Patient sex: M
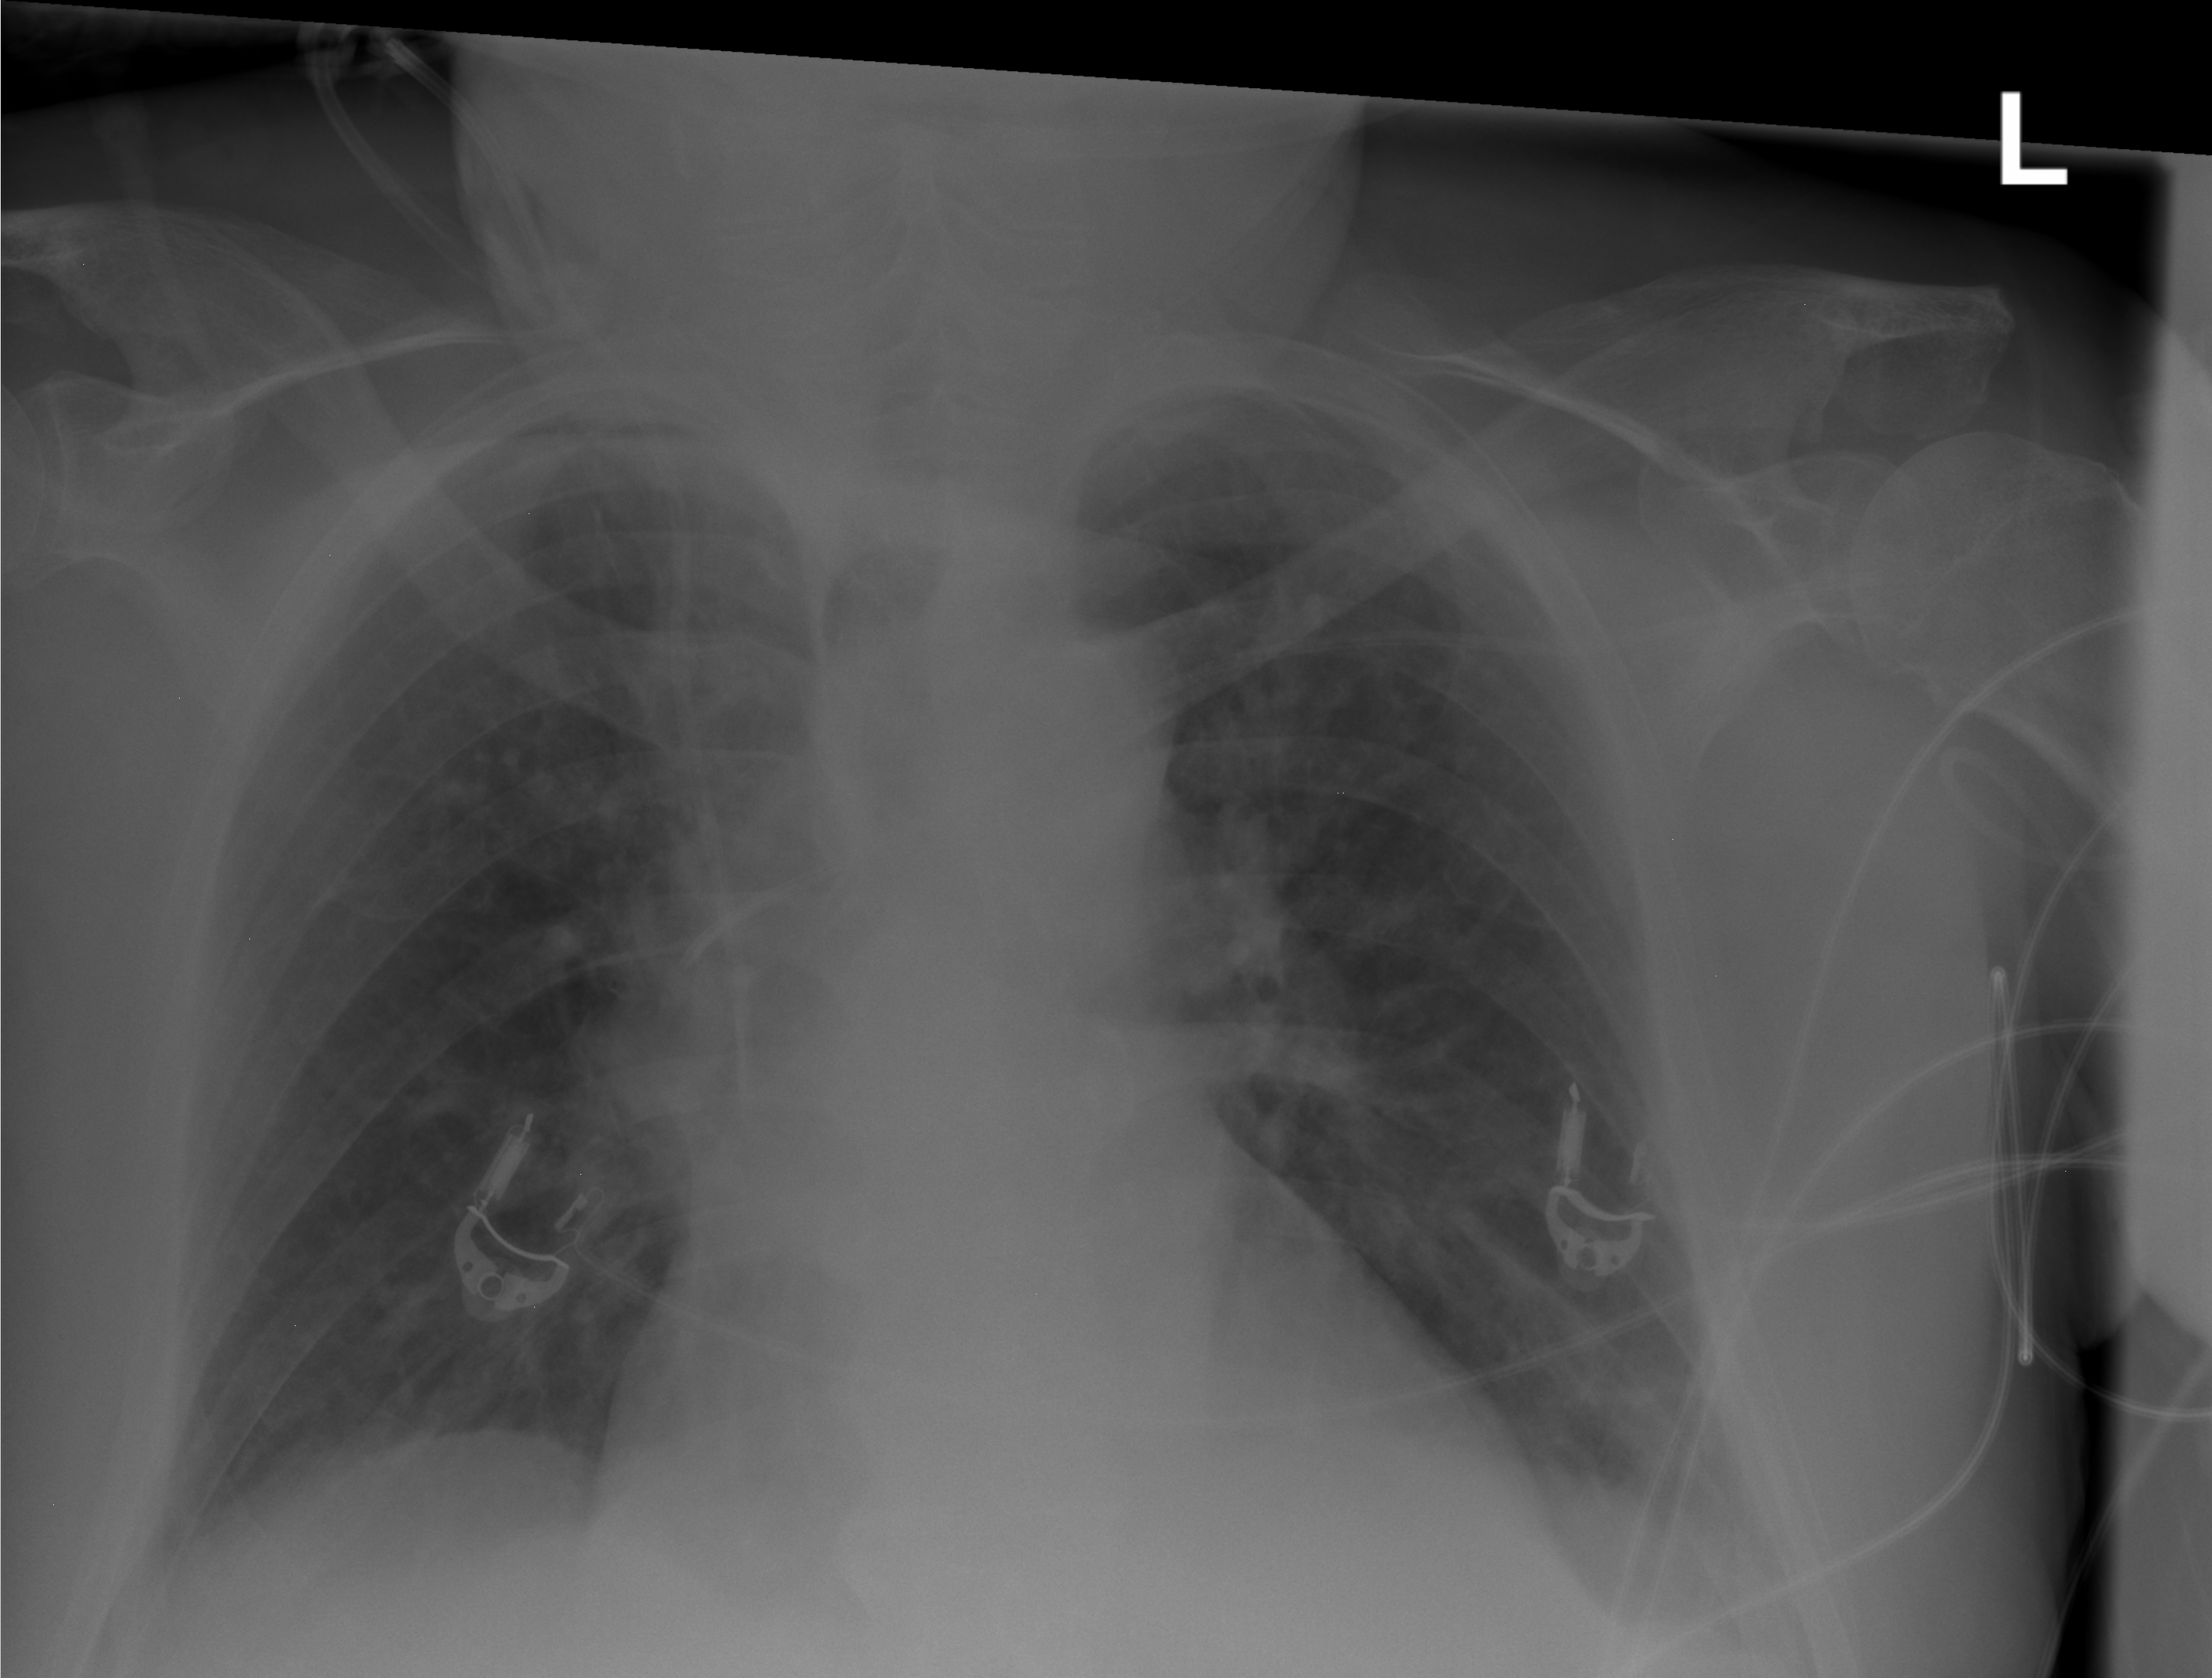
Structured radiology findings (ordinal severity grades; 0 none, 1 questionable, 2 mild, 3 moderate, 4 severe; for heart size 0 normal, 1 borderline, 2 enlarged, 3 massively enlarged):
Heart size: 0
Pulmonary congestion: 0
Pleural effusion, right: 0
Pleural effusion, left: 0
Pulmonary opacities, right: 3
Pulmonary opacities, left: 3
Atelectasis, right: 0
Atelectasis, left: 0